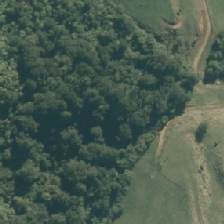
Land cover: indigenous_forest